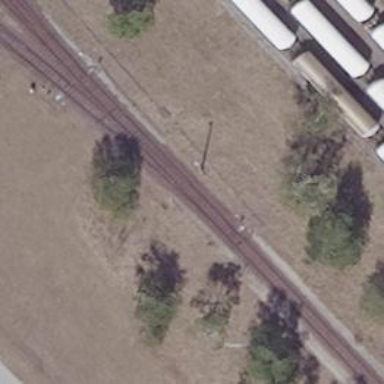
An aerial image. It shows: Railway switch.